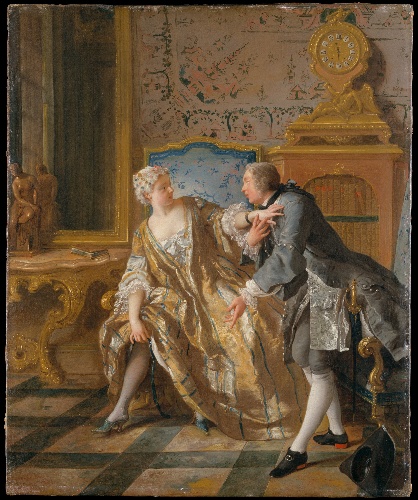
Title: The Garter
Artist: Jean François de Troy
Artist bio: French, Paris 1679–1752 Rome
Date: 1724
Object type: Painting
Classification: Paintings
Medium: Oil on canvas
Dimensions: 25 1/2 × 21 1/8 in. (64.8 × 53.7 cm)
Department: European Paintings
Credit line: Bequest of Mrs. Charles Wrightsman, 2019
Accession year: 2019
Repository: Metropolitan Museum of Art, New York, NY
Tags: Interiors|Men|Women